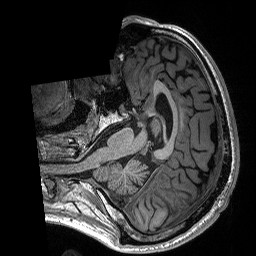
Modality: T1w
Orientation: axial
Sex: male